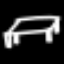
Label: bed